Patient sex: F
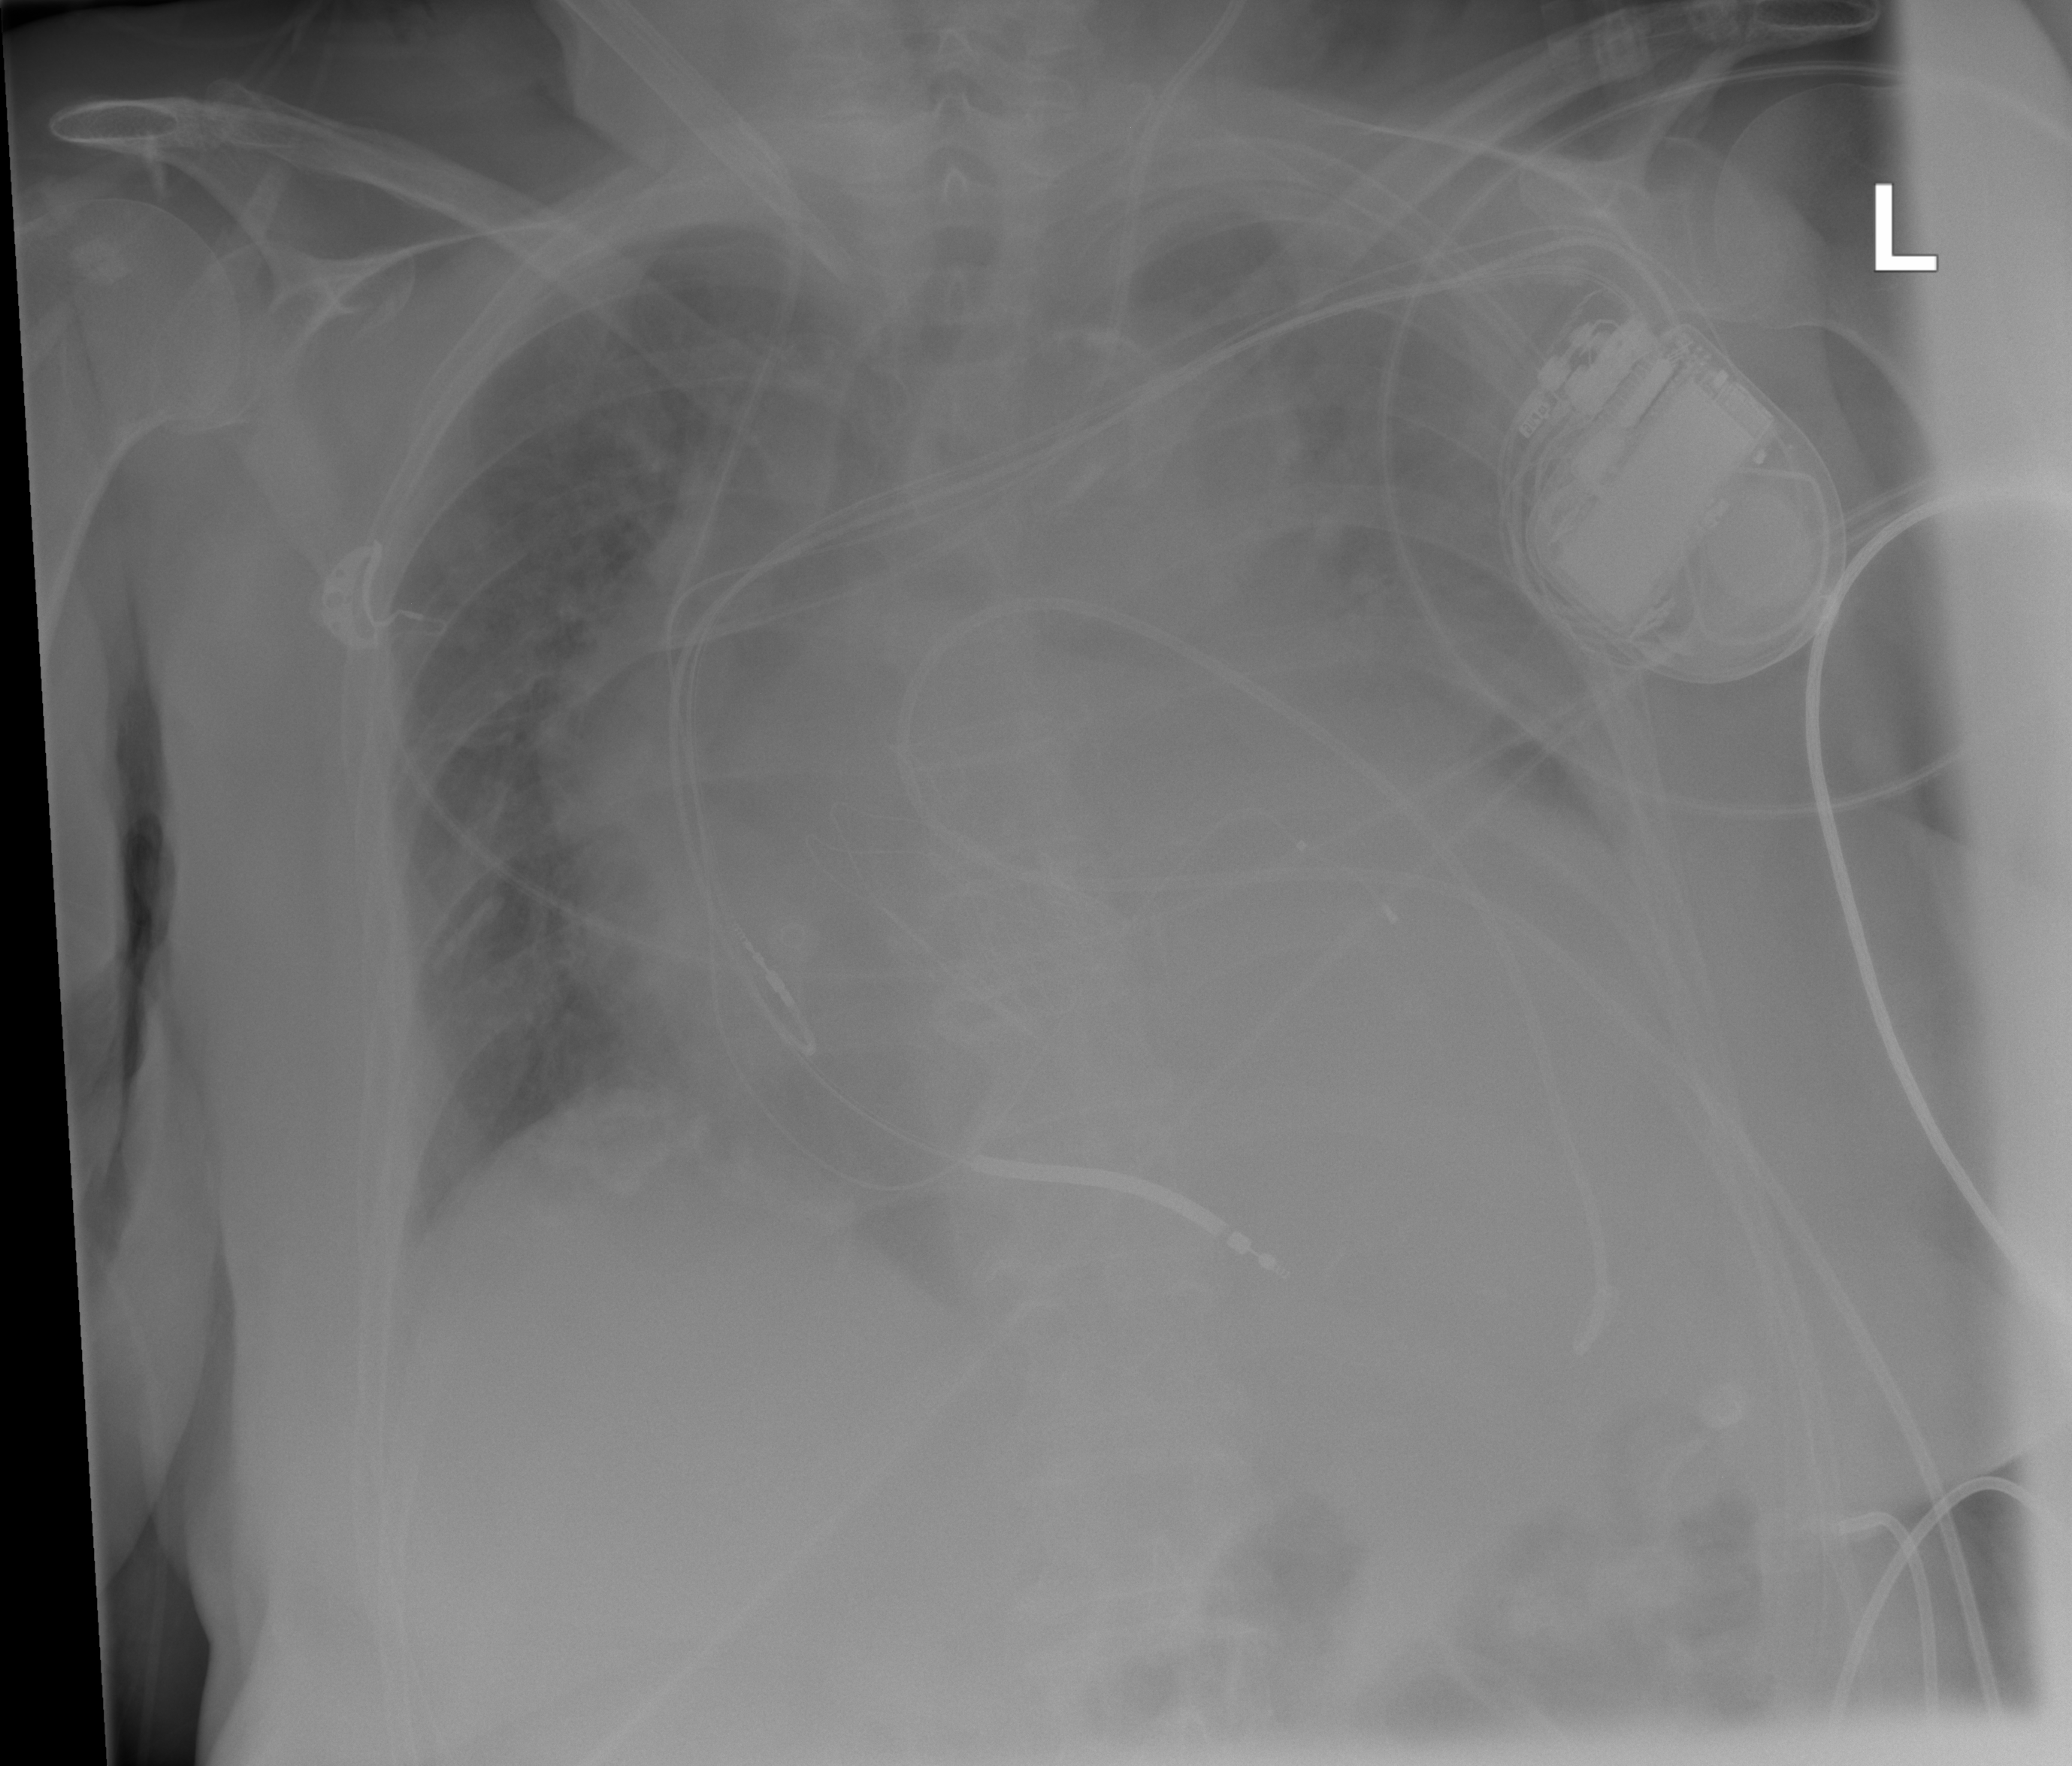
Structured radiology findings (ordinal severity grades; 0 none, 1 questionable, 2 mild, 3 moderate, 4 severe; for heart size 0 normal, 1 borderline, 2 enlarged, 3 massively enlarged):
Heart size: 3
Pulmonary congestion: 3
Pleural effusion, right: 1
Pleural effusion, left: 1
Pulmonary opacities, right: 0
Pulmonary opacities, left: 0
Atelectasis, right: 2
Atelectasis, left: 2